Field crop: maize
Growth stage: 2
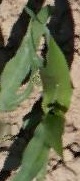
Species: maize